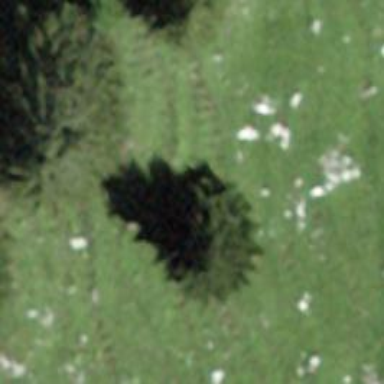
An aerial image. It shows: Beautiful tree in nature.